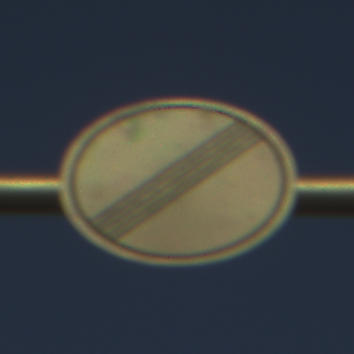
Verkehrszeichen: EndeSaemtlicherBegrenzungen
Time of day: SunriseSunset
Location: Outdoor (Nature)
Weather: Clear
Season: NotSpecified
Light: Natural